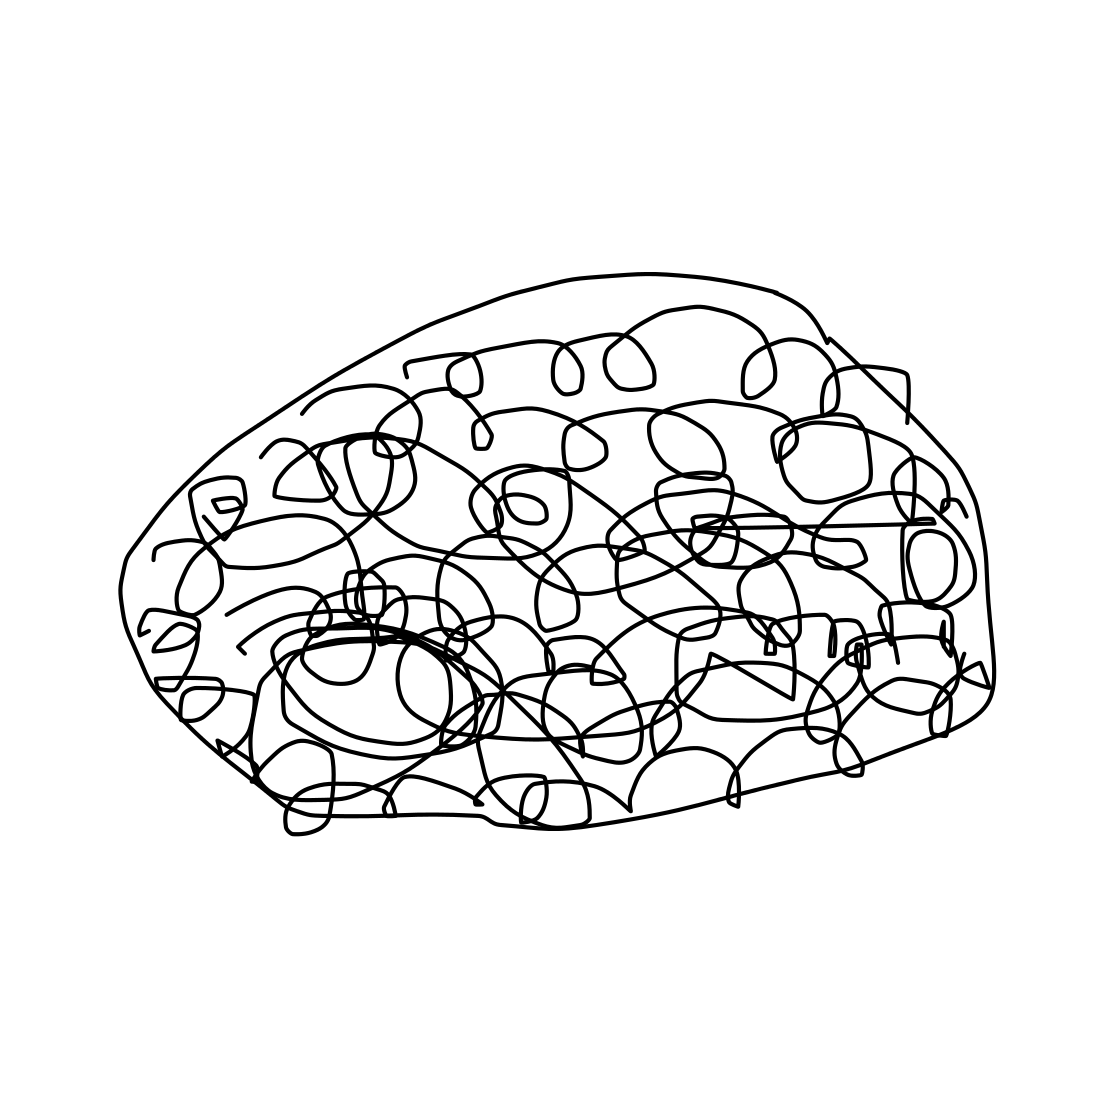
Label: brain